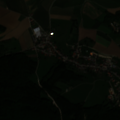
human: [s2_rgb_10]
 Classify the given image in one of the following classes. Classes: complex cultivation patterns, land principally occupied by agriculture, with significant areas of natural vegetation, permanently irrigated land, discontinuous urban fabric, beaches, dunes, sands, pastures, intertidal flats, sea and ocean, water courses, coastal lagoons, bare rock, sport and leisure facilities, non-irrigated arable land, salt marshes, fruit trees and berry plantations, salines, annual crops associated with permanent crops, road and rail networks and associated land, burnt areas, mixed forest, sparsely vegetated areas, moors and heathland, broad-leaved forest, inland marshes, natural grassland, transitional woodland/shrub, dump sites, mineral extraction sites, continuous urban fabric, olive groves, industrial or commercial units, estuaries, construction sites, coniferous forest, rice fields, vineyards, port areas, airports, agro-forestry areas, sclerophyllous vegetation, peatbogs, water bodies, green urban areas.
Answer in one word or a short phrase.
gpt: discontinuous urban fabric, non-irrigated arable land, complex cultivation patterns, broad-leaved forest, coniferous forest